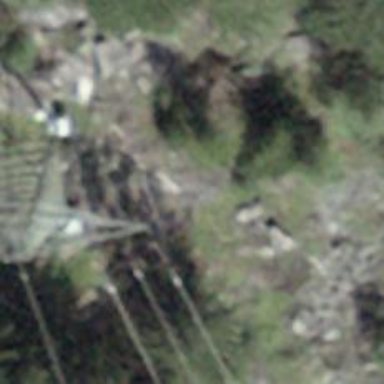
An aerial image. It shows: Power line with three cables.